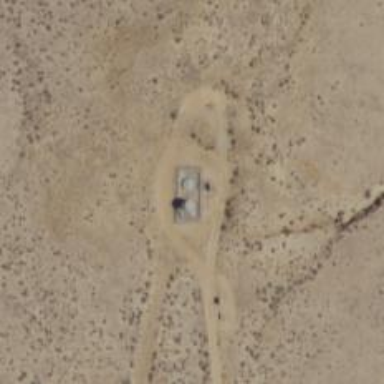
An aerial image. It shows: Storage tank with man-made structure.